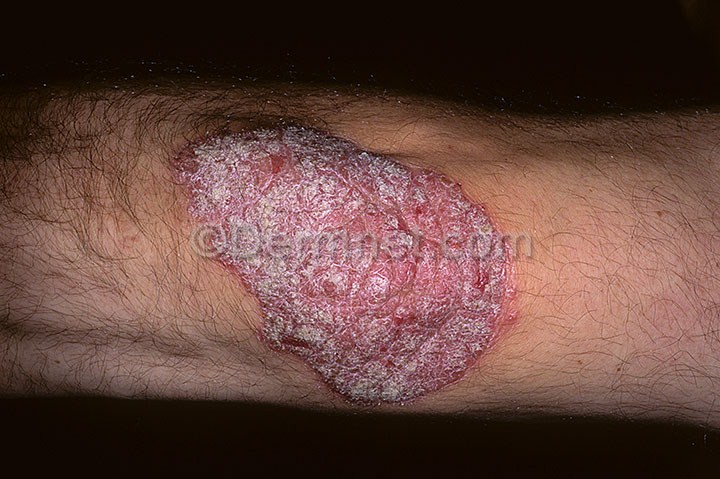
Disease: Psoriasis pictures Lichen Planus and related diseases